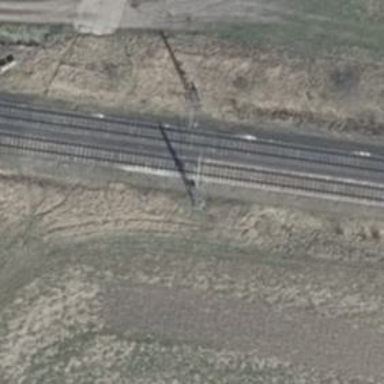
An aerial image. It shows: Railway milestone with catenary mast.